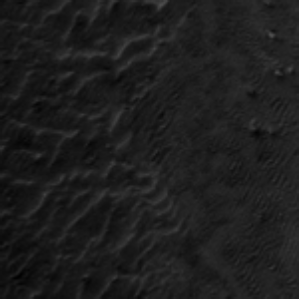
Label: frost